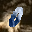
Label: 0